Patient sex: M
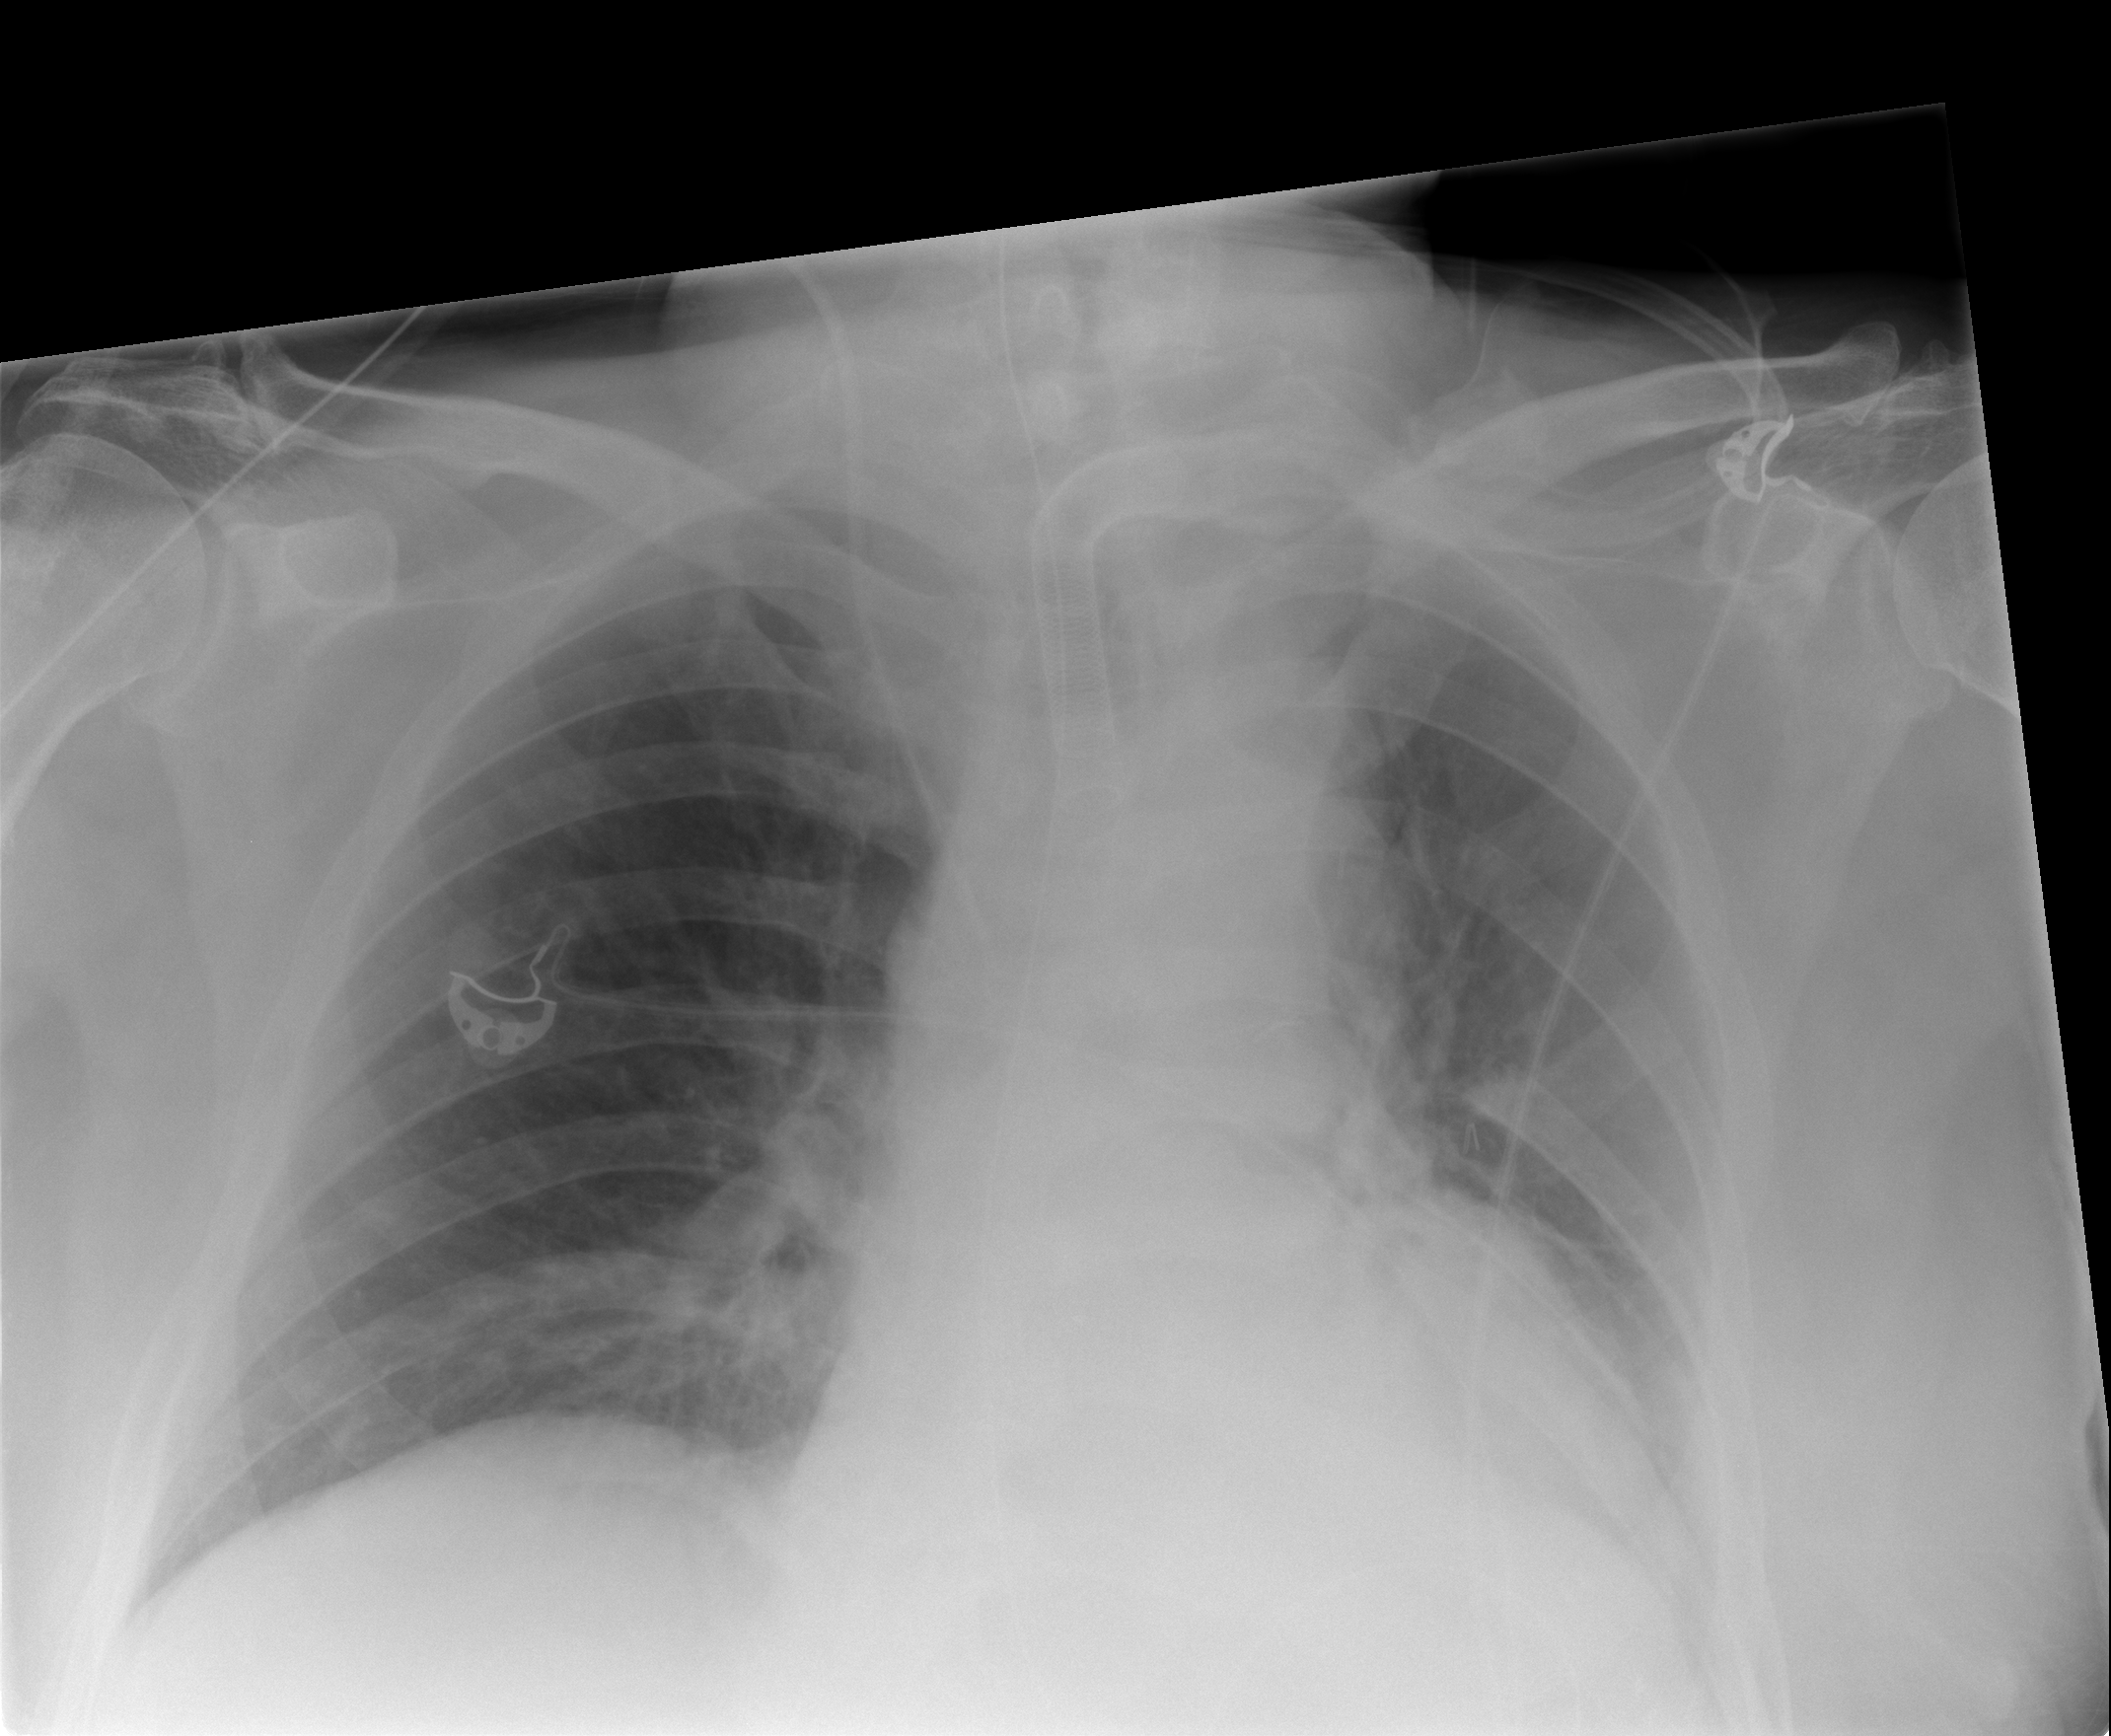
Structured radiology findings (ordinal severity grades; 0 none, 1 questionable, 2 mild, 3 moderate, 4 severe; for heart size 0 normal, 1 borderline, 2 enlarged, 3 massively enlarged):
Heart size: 2
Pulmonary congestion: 3
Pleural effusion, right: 0
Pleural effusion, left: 2
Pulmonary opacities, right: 1
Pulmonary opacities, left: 2
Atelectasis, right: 2
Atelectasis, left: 3